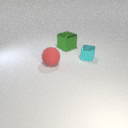
large green metal cube behind small cyan metal cube